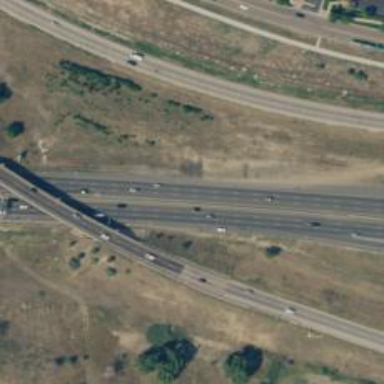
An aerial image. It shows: Motorway junction.